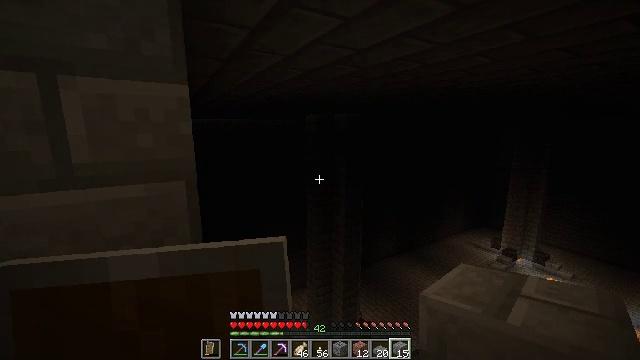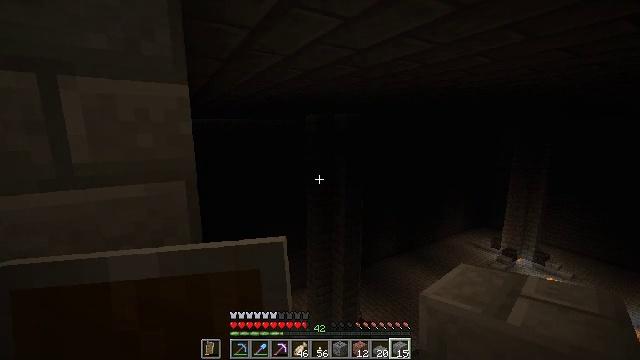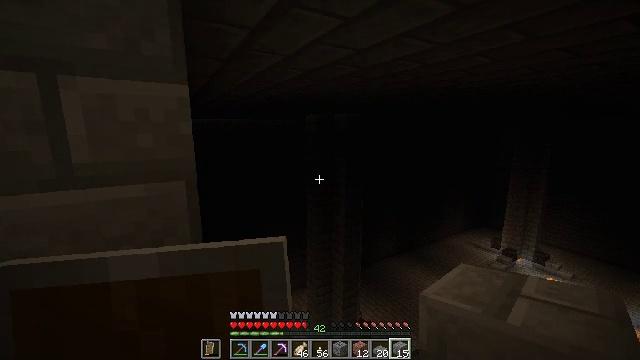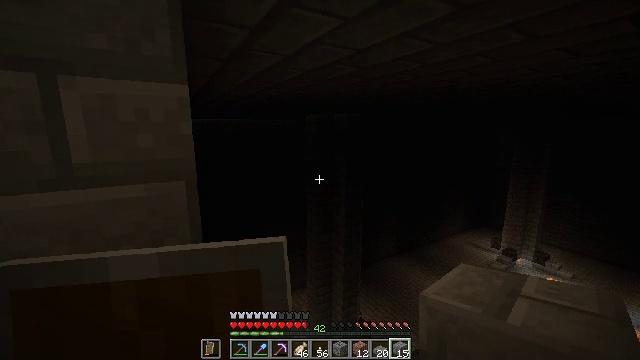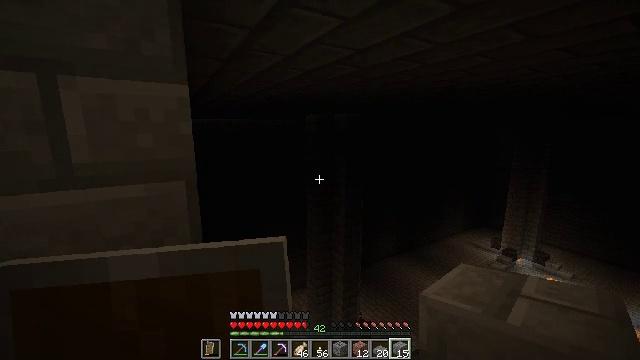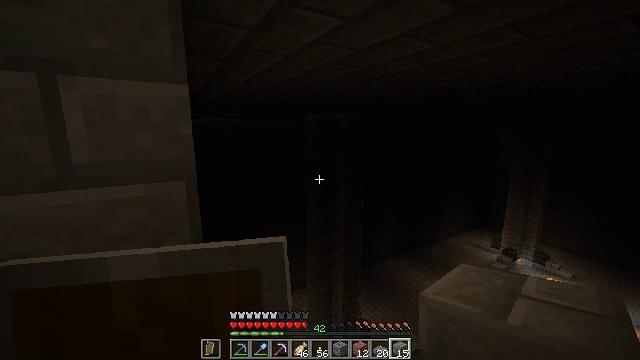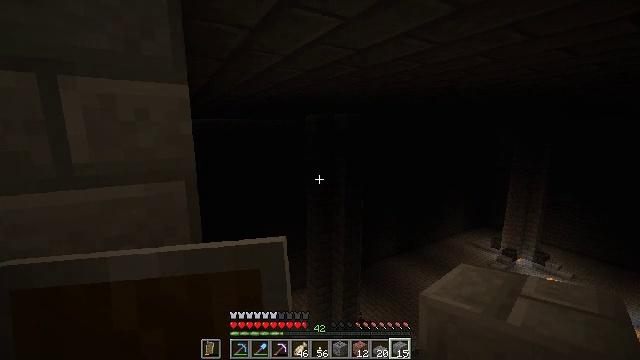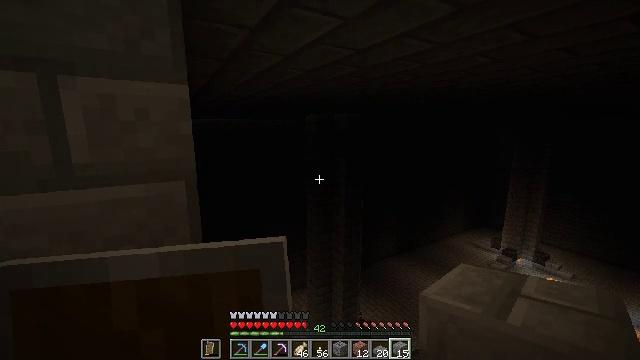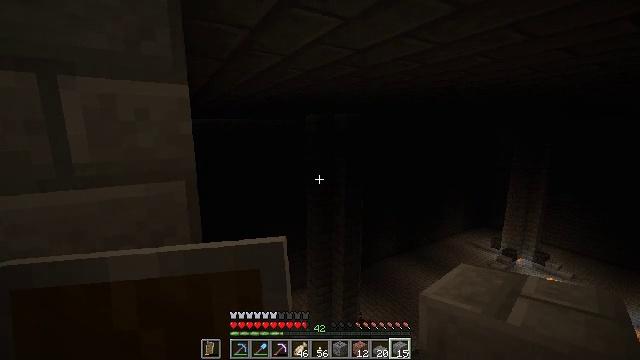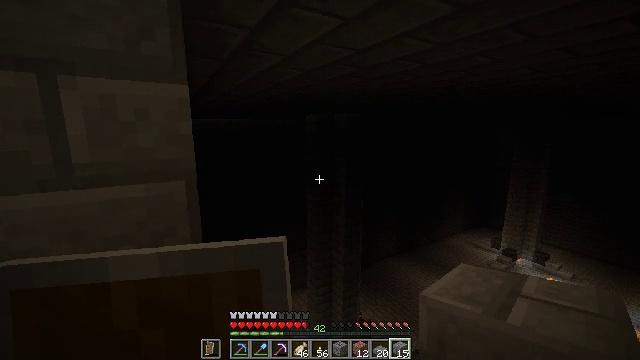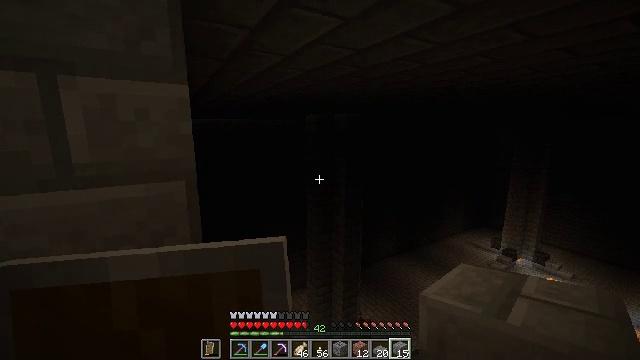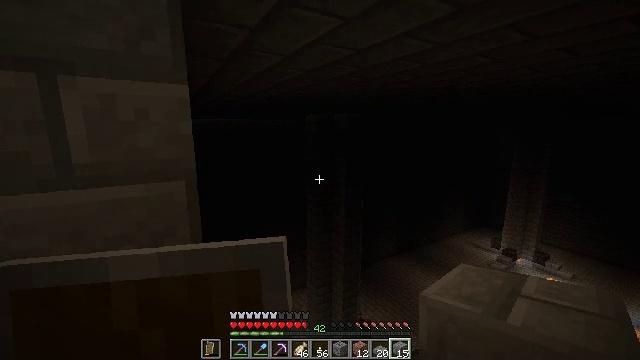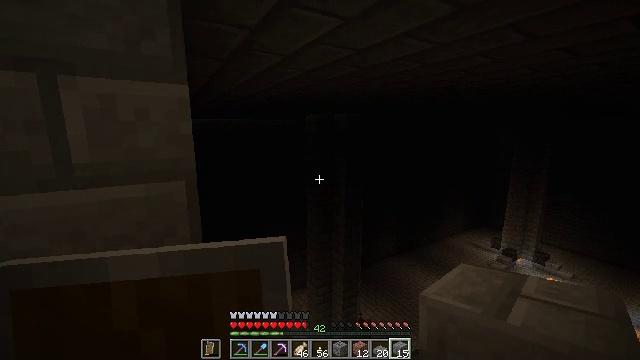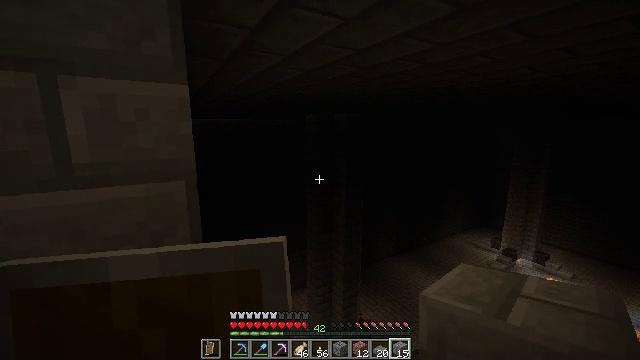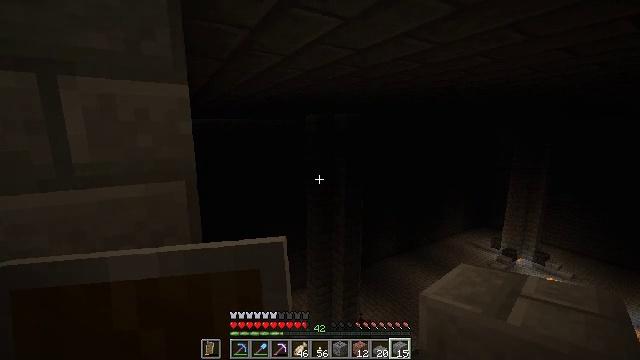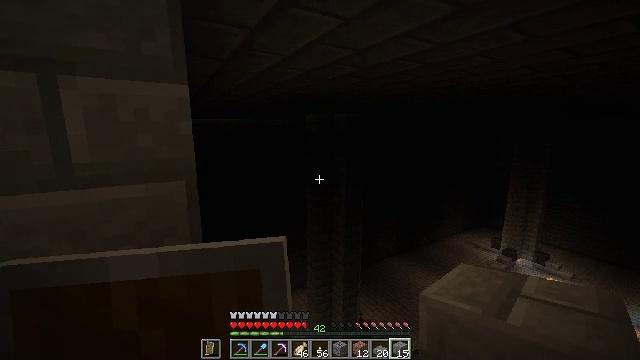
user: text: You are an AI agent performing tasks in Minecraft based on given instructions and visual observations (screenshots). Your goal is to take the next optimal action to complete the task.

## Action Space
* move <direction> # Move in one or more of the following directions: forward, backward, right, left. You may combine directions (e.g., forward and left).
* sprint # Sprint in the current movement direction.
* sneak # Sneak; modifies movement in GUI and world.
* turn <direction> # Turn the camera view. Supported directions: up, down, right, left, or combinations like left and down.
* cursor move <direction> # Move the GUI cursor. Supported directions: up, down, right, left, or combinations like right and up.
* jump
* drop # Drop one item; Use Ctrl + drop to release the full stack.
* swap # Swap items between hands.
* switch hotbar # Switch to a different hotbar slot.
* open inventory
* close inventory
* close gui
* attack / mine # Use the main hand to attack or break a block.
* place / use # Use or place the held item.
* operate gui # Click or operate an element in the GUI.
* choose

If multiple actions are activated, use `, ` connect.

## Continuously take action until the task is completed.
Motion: motion action
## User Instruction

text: Create stone bricks using the crafting interface.
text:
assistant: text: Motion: sneak
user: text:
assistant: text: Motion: sneak
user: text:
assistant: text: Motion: sneak
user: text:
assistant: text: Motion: sneak
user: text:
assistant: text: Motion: sneak
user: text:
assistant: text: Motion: sneak
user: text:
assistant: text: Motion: sneak
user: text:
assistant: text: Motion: sneak
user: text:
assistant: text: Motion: sneak
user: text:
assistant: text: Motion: sneak
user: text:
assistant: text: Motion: sneak
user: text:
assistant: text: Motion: sneak
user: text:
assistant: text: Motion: sneak
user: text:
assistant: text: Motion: sneak
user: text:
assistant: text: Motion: sneak
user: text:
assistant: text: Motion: sneak
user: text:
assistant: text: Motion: sneak
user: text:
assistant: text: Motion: sneak
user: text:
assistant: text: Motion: sneak
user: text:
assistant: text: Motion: sneak
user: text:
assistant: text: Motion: sneak
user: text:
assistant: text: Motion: sneak
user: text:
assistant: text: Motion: sneak
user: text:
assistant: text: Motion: sneak, turn right and down
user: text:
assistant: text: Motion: sneak, turn right and down
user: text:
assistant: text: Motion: sneak, turn right and down
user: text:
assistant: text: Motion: sneak, turn right and down
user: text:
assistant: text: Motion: sneak, turn right
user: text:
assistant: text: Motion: sneak, turn right
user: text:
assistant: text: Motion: sneak, turn right